Question: Since we moved to a new server we get the following error:

We made an exact copy of all files of the site from the previous server (Server 2003 with IIS) and put it on the new server (Server 2012 with IIS). The application has been written in Silverlight 4.
The information the ReportViewer has to show is for really important daily analyses.
If you need more information please let me know.
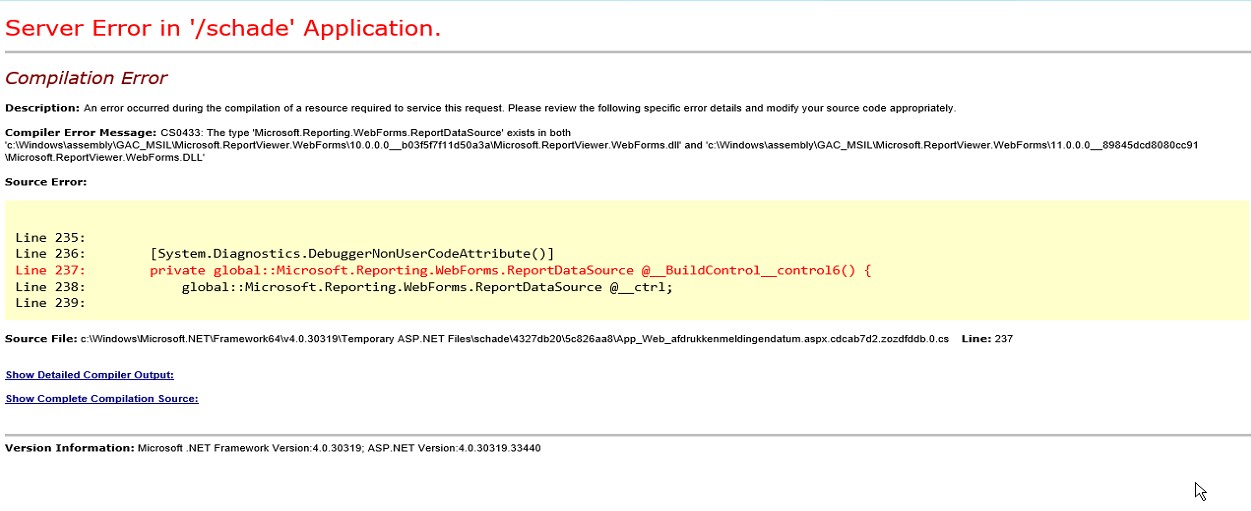
Answer: The problem is solved.
It was the version of the ReportViewer where we first had version 10 and 11. Version 10 wasn't installed anymore. We fixed it by changing the web.config.